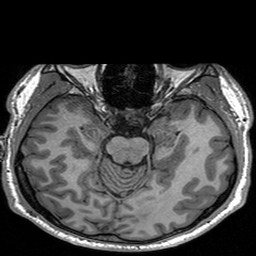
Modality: T1w
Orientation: coronal
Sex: male